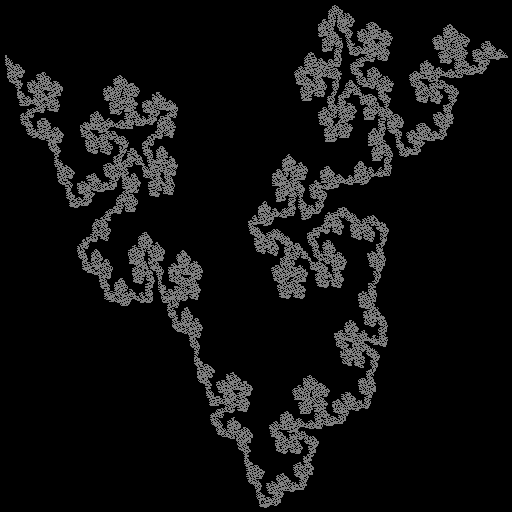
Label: penta